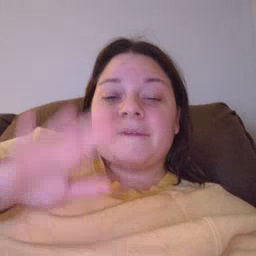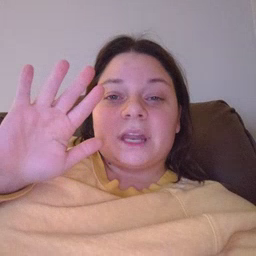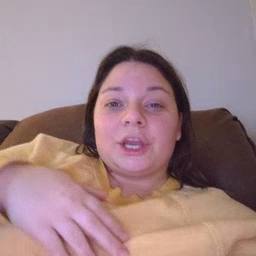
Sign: finger